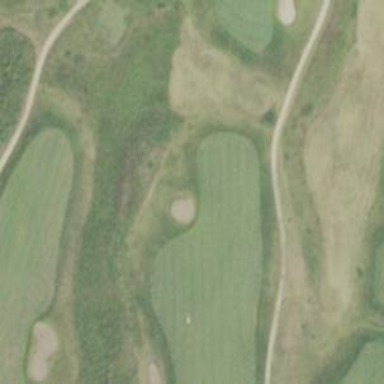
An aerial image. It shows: Golf hole.